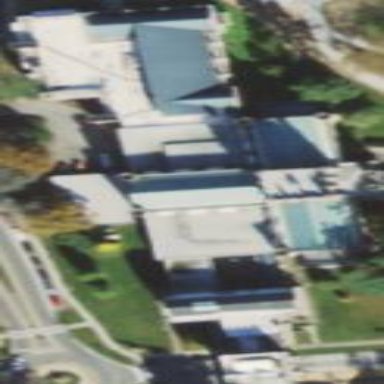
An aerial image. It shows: Library building.